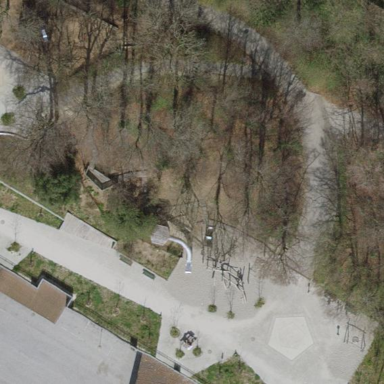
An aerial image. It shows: Playground area for leisure activities on the land.